Question: I am making an thats going to show a little message on the screen. I don't want it to cancel the current touches. I don't either like to force the user to disable the view with a button as the UIAlertView does.
I have discovered a message like this in an app called "Wrapp" (with ID:458640944)
Look at the screenshot:

(I don't know if it is possible to resize the image in StackOverFlow, it's to big)
Here you can see the message about the server problem for example. I want a message like this.
-Not disables the touches
-no buttons to disable
-just being there for a few seconds
Jonathan Gurebo
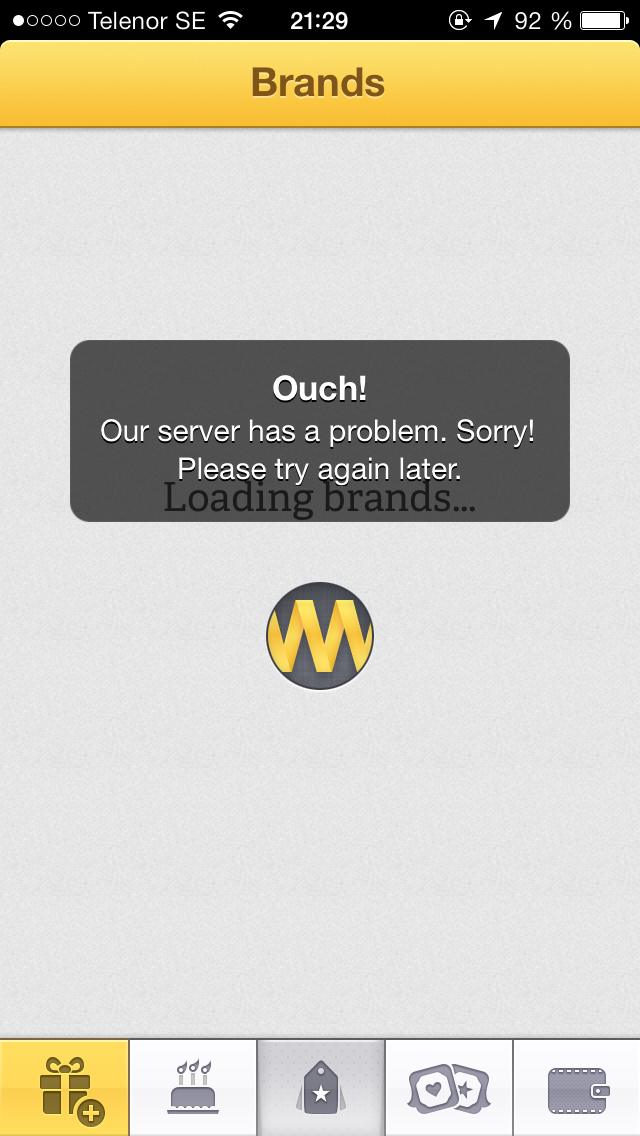
Answer: you can use one of the following libraries:
<URL>
Shows a toast-like message.
I've used this as well:
<URL>
comes with all sort of progress controls.
Both of them are quite easy to implement but if you have specific questions on them you can always ask.